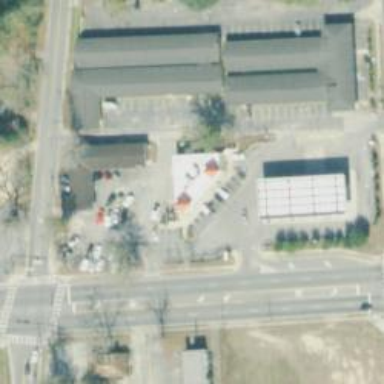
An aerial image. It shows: Convenience shop.